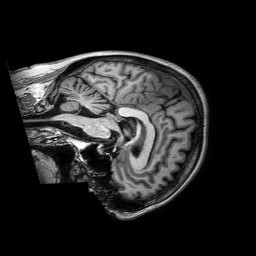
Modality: T1w
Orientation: sagittal
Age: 58
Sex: female
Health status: ill
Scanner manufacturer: philips
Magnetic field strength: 3 T
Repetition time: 0.006765 s
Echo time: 0.00304 s